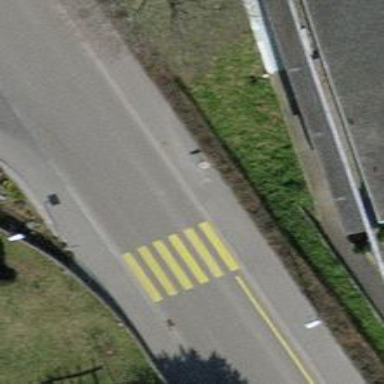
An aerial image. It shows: Raised kerb.